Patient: sex F, age 34
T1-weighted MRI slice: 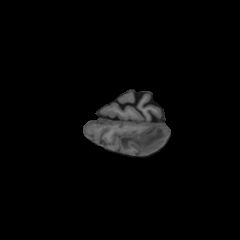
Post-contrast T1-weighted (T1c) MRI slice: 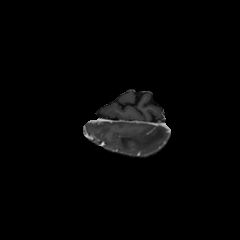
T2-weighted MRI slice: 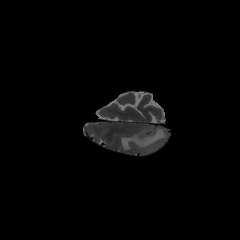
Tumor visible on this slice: yes
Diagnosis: Astrocytoma, IDH-mutant
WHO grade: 3